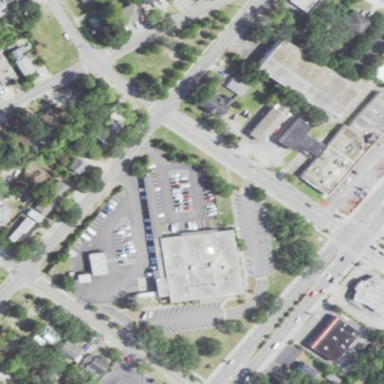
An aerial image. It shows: Building serving as post office.